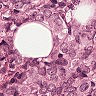
Metastatic tissue present: yes